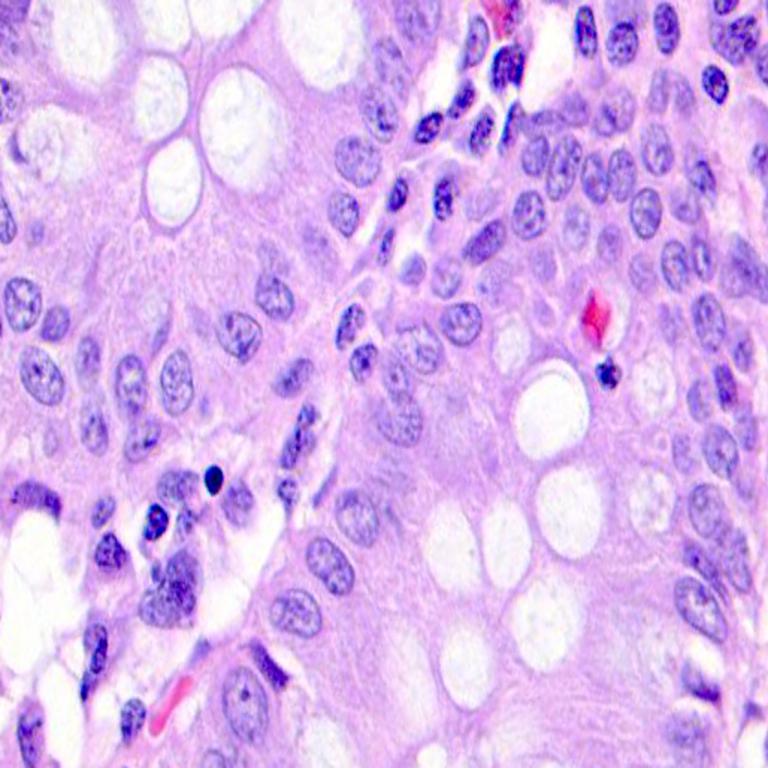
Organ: colon
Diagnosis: benign